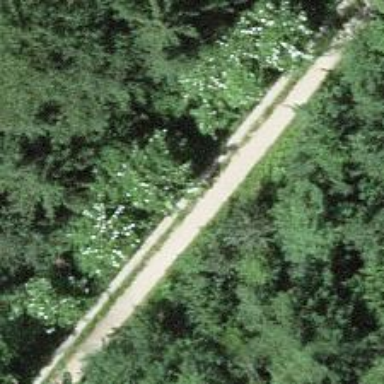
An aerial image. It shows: Gravel track with grade 2 tracktype.